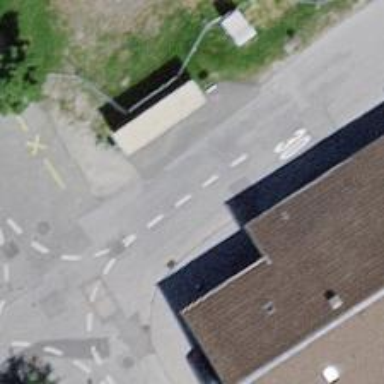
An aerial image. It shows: Public transport stop position.